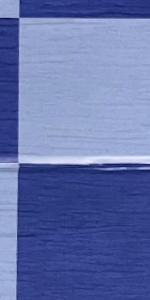
Label: Empty